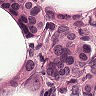
Metastatic tissue present: yes